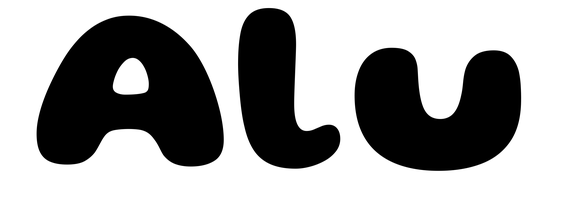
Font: Gluten_ExtraBold